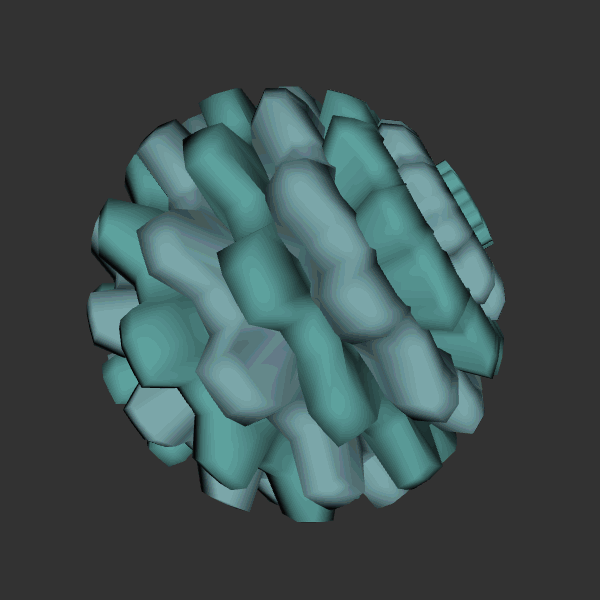
Background: dark